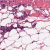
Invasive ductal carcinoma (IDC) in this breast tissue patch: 1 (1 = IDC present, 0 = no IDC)